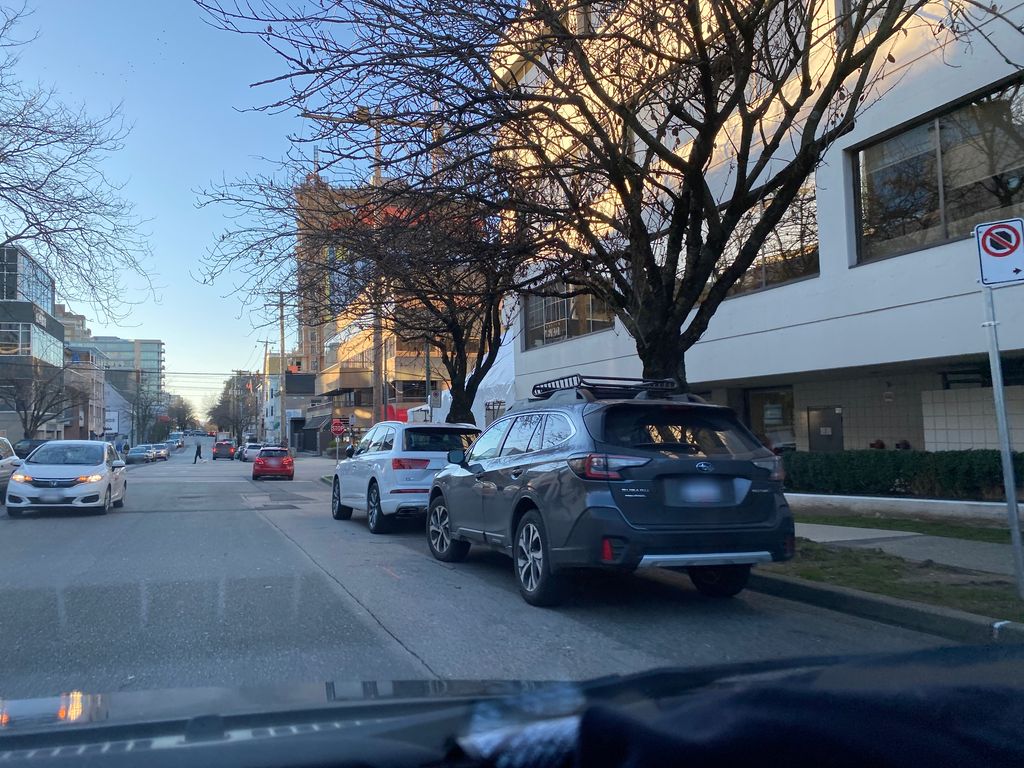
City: vancouver